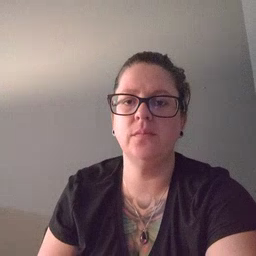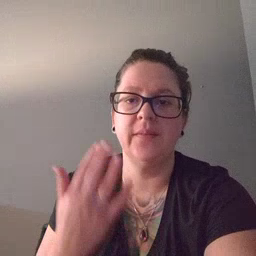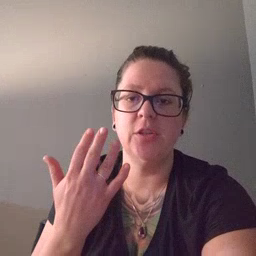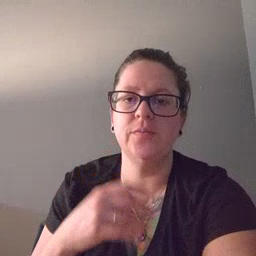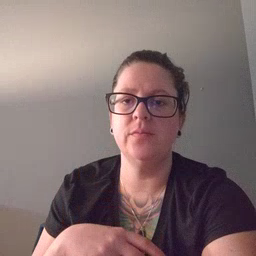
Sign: finger